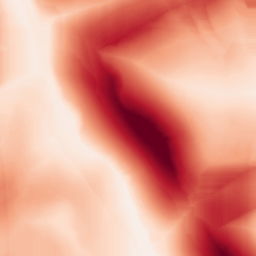
Category: morphological
Decomposition family: morphological_square
Decomposition parameters: operation: gradient
size: 50
Upsampling method: quadratic
Upsampling parameters: scale: 4
Upsampling scale: 4